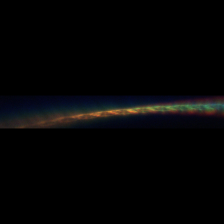
Taxon: Leptocylindrus
Group: Diatoms